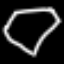
Label: diamond